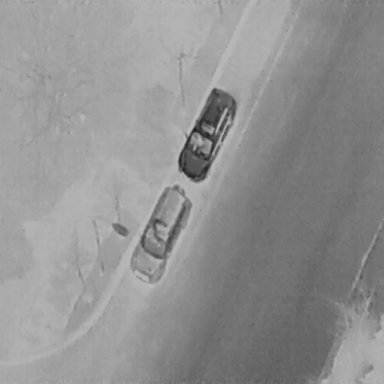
There are two Cars in the infrared image.